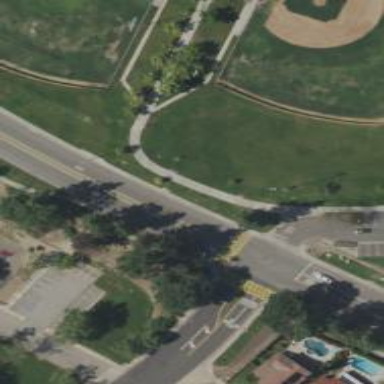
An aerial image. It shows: Footway.